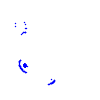
Particle: proton